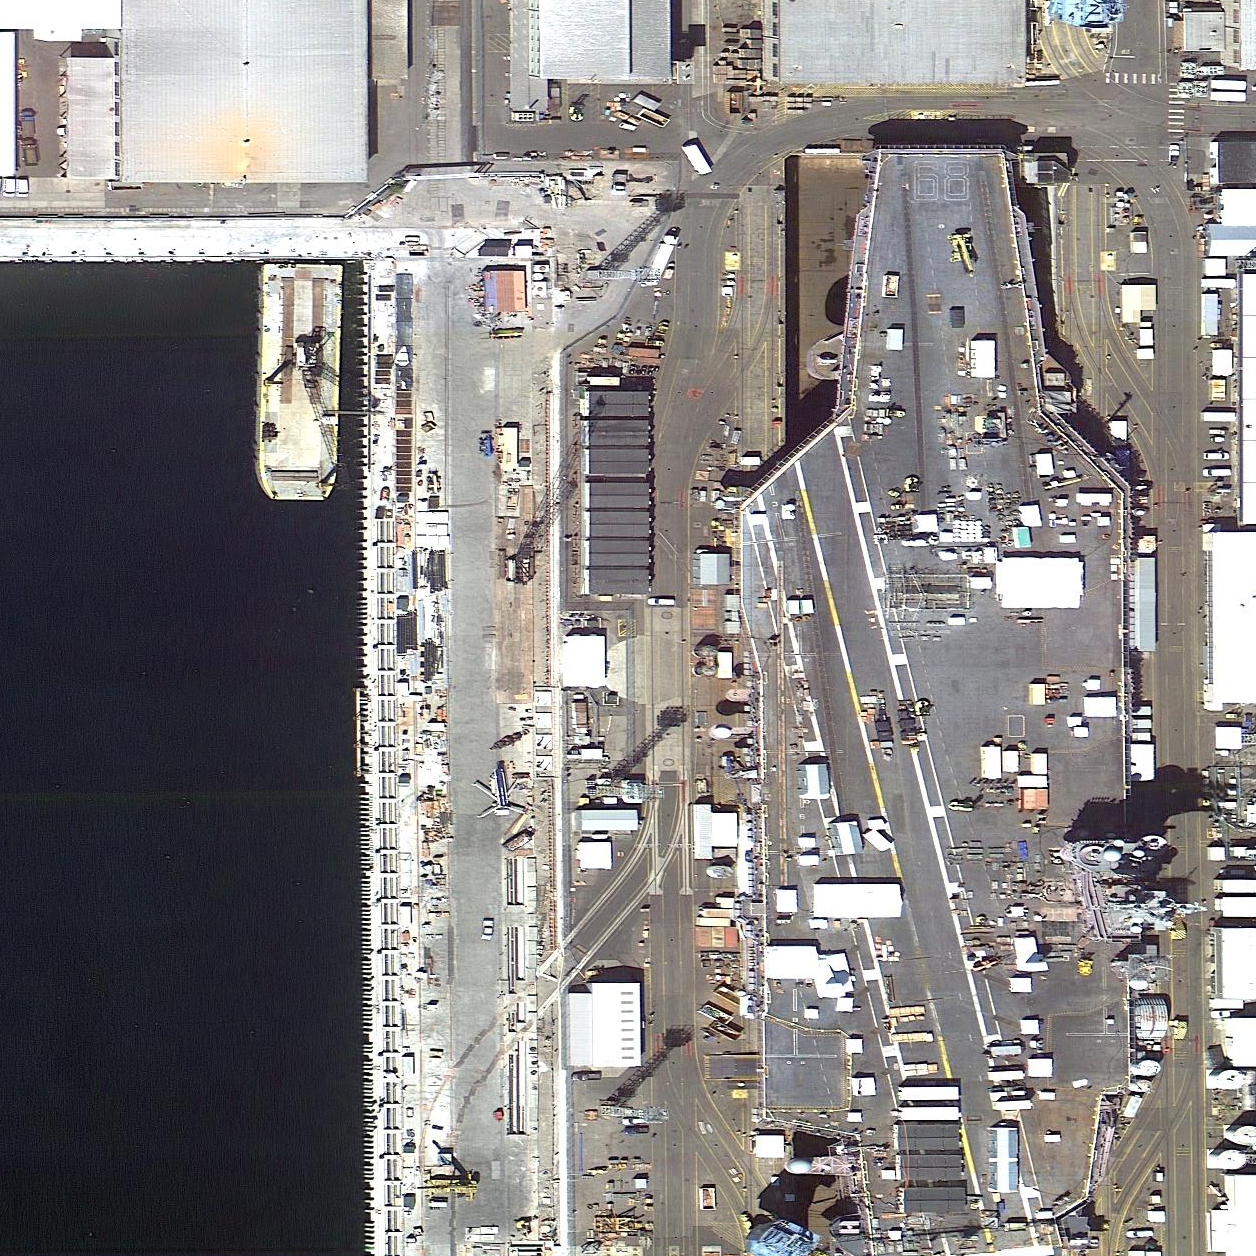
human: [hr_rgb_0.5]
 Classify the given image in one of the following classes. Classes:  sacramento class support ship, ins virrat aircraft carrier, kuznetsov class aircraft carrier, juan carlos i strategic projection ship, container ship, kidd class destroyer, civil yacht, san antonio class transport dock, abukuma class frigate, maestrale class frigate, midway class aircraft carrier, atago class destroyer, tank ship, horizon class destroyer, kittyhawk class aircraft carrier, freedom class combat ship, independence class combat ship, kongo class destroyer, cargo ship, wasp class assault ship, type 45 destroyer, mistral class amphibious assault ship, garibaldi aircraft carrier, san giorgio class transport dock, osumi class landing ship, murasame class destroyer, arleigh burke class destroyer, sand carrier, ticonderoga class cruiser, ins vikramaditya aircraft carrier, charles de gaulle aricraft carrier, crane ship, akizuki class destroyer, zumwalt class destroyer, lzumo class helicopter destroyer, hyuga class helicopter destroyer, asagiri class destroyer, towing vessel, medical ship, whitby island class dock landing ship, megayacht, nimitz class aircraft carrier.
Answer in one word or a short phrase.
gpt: Nimitz class aircraft carrier